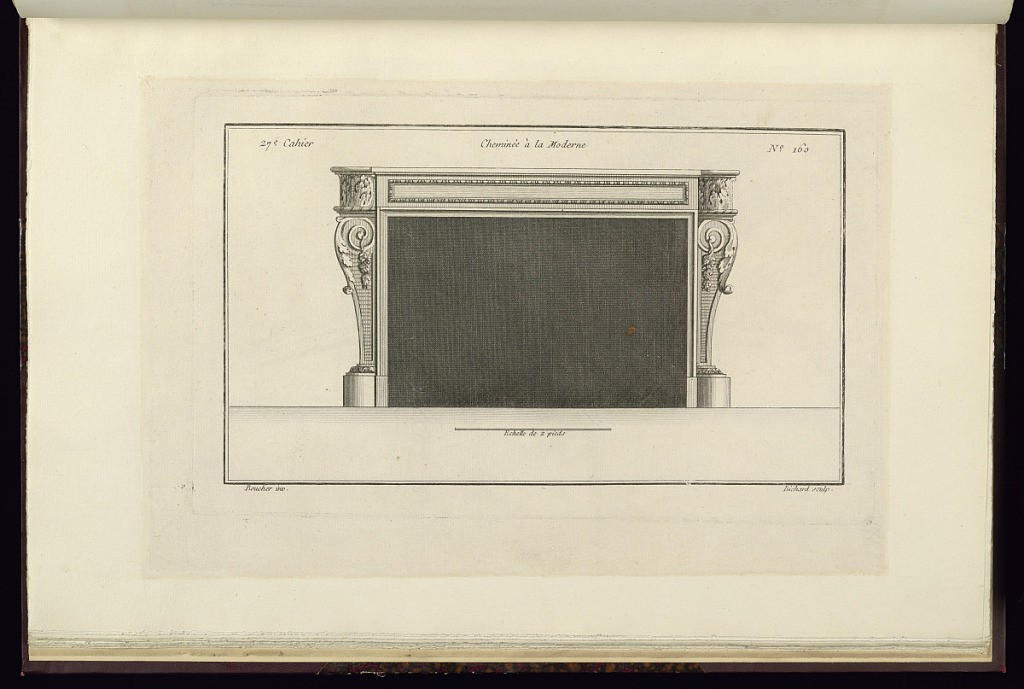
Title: Cheminée à la Moderne
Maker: Juste-François Boucher, French, 1736 – 1782
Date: ca. 1775
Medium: Engraving on off white laid paper
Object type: Print
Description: Design for a fireplace decorated with ornament including scrolls, acanthus leaves, ribbon twist, and egg and dart. The plate is signed.